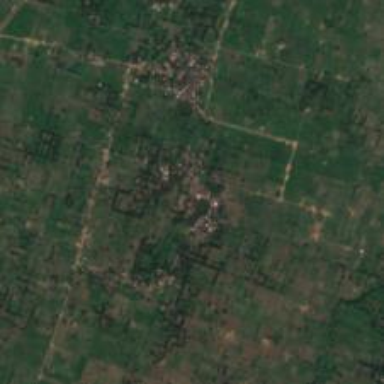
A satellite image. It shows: Village.